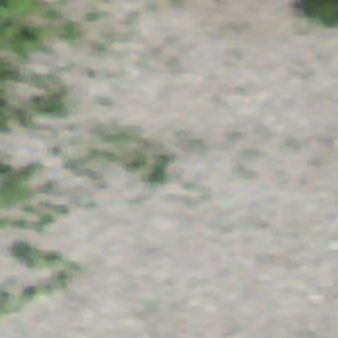
Label: other